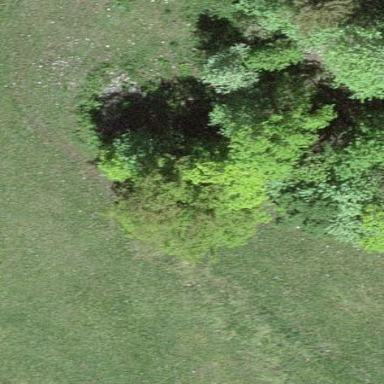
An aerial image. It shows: Forest area.